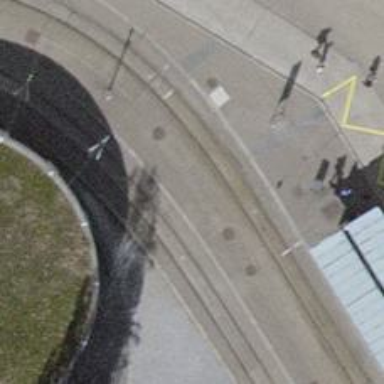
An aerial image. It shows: Public transport stop position.